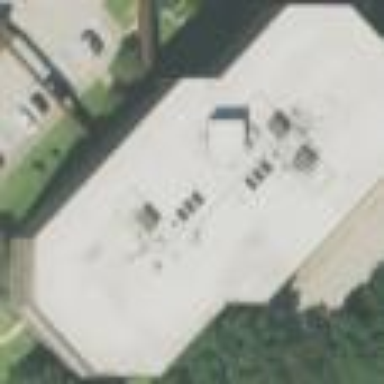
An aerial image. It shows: Office building.